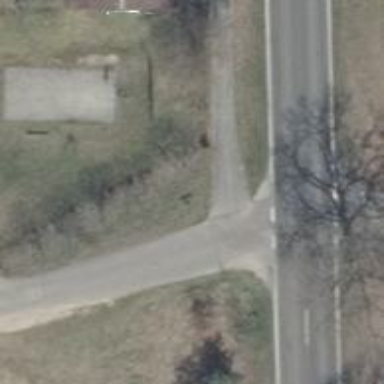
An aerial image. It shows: Unclassified road with asphalt surface that serves as bicycle path.